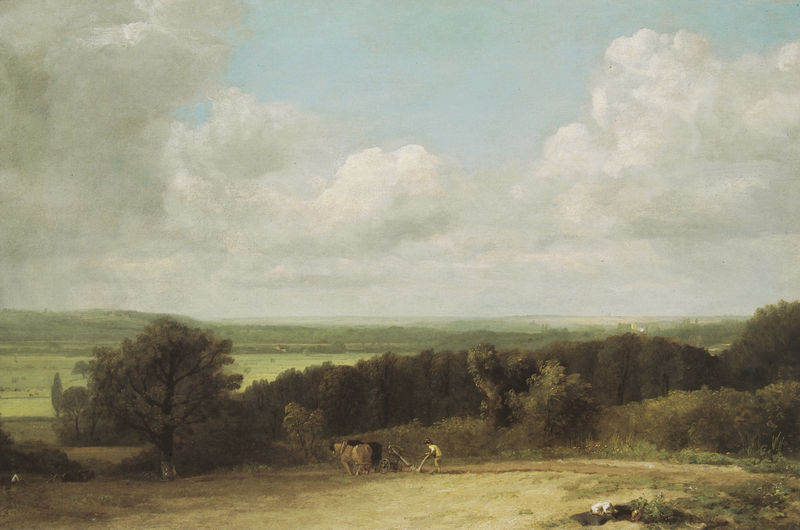
Titel: Ploughing Scene in Suffolk (A Summerland)
Künstler: John Constable
Institution: (Privatsammlung)
Schlagwörter: baum, blau, dunkel, gemälde, himmel, mann, weiß, wolken, bäume, gelb, grün, landschaft, ocker, braun, bunt, grau, hell, licht, zeichnung, gras, haus, hund, tier, weg, wiese, wolke, mensch, weit, öl, ebene, erde, feld, felder, ferne, gräser, horizont, hügel, natur, strauch, vieh, weide, weite, busch, büsche, sonne, wiesen, land, kind, wald, arbeit, bauern, pferd, pferde, hellblau, ruhig, acker, feldarbeit, hecke, kuh, rind, hügellandschaft, constable, querformat, staffage, essen, still, baumkrone, bauer, landschaftsbild, hain, wäldchen, ackerbau, landwirtschaft, ochse, ochsen, pflug, pflügen, furche, john constable, aker, eggen, ackern, umpflügen, zugochsen, bauer pflug, straäucher